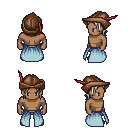
a pixel art fantasy rpg character, male body template, human, dark skin, overskirt, teal pants, white long bangs hairstyle, leather cap, four views (front, back, left, right), 2x2 character sprite sheet, small pixel art, hard edges, no anti-aliasing